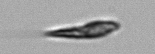
Label: Euglena